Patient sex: M
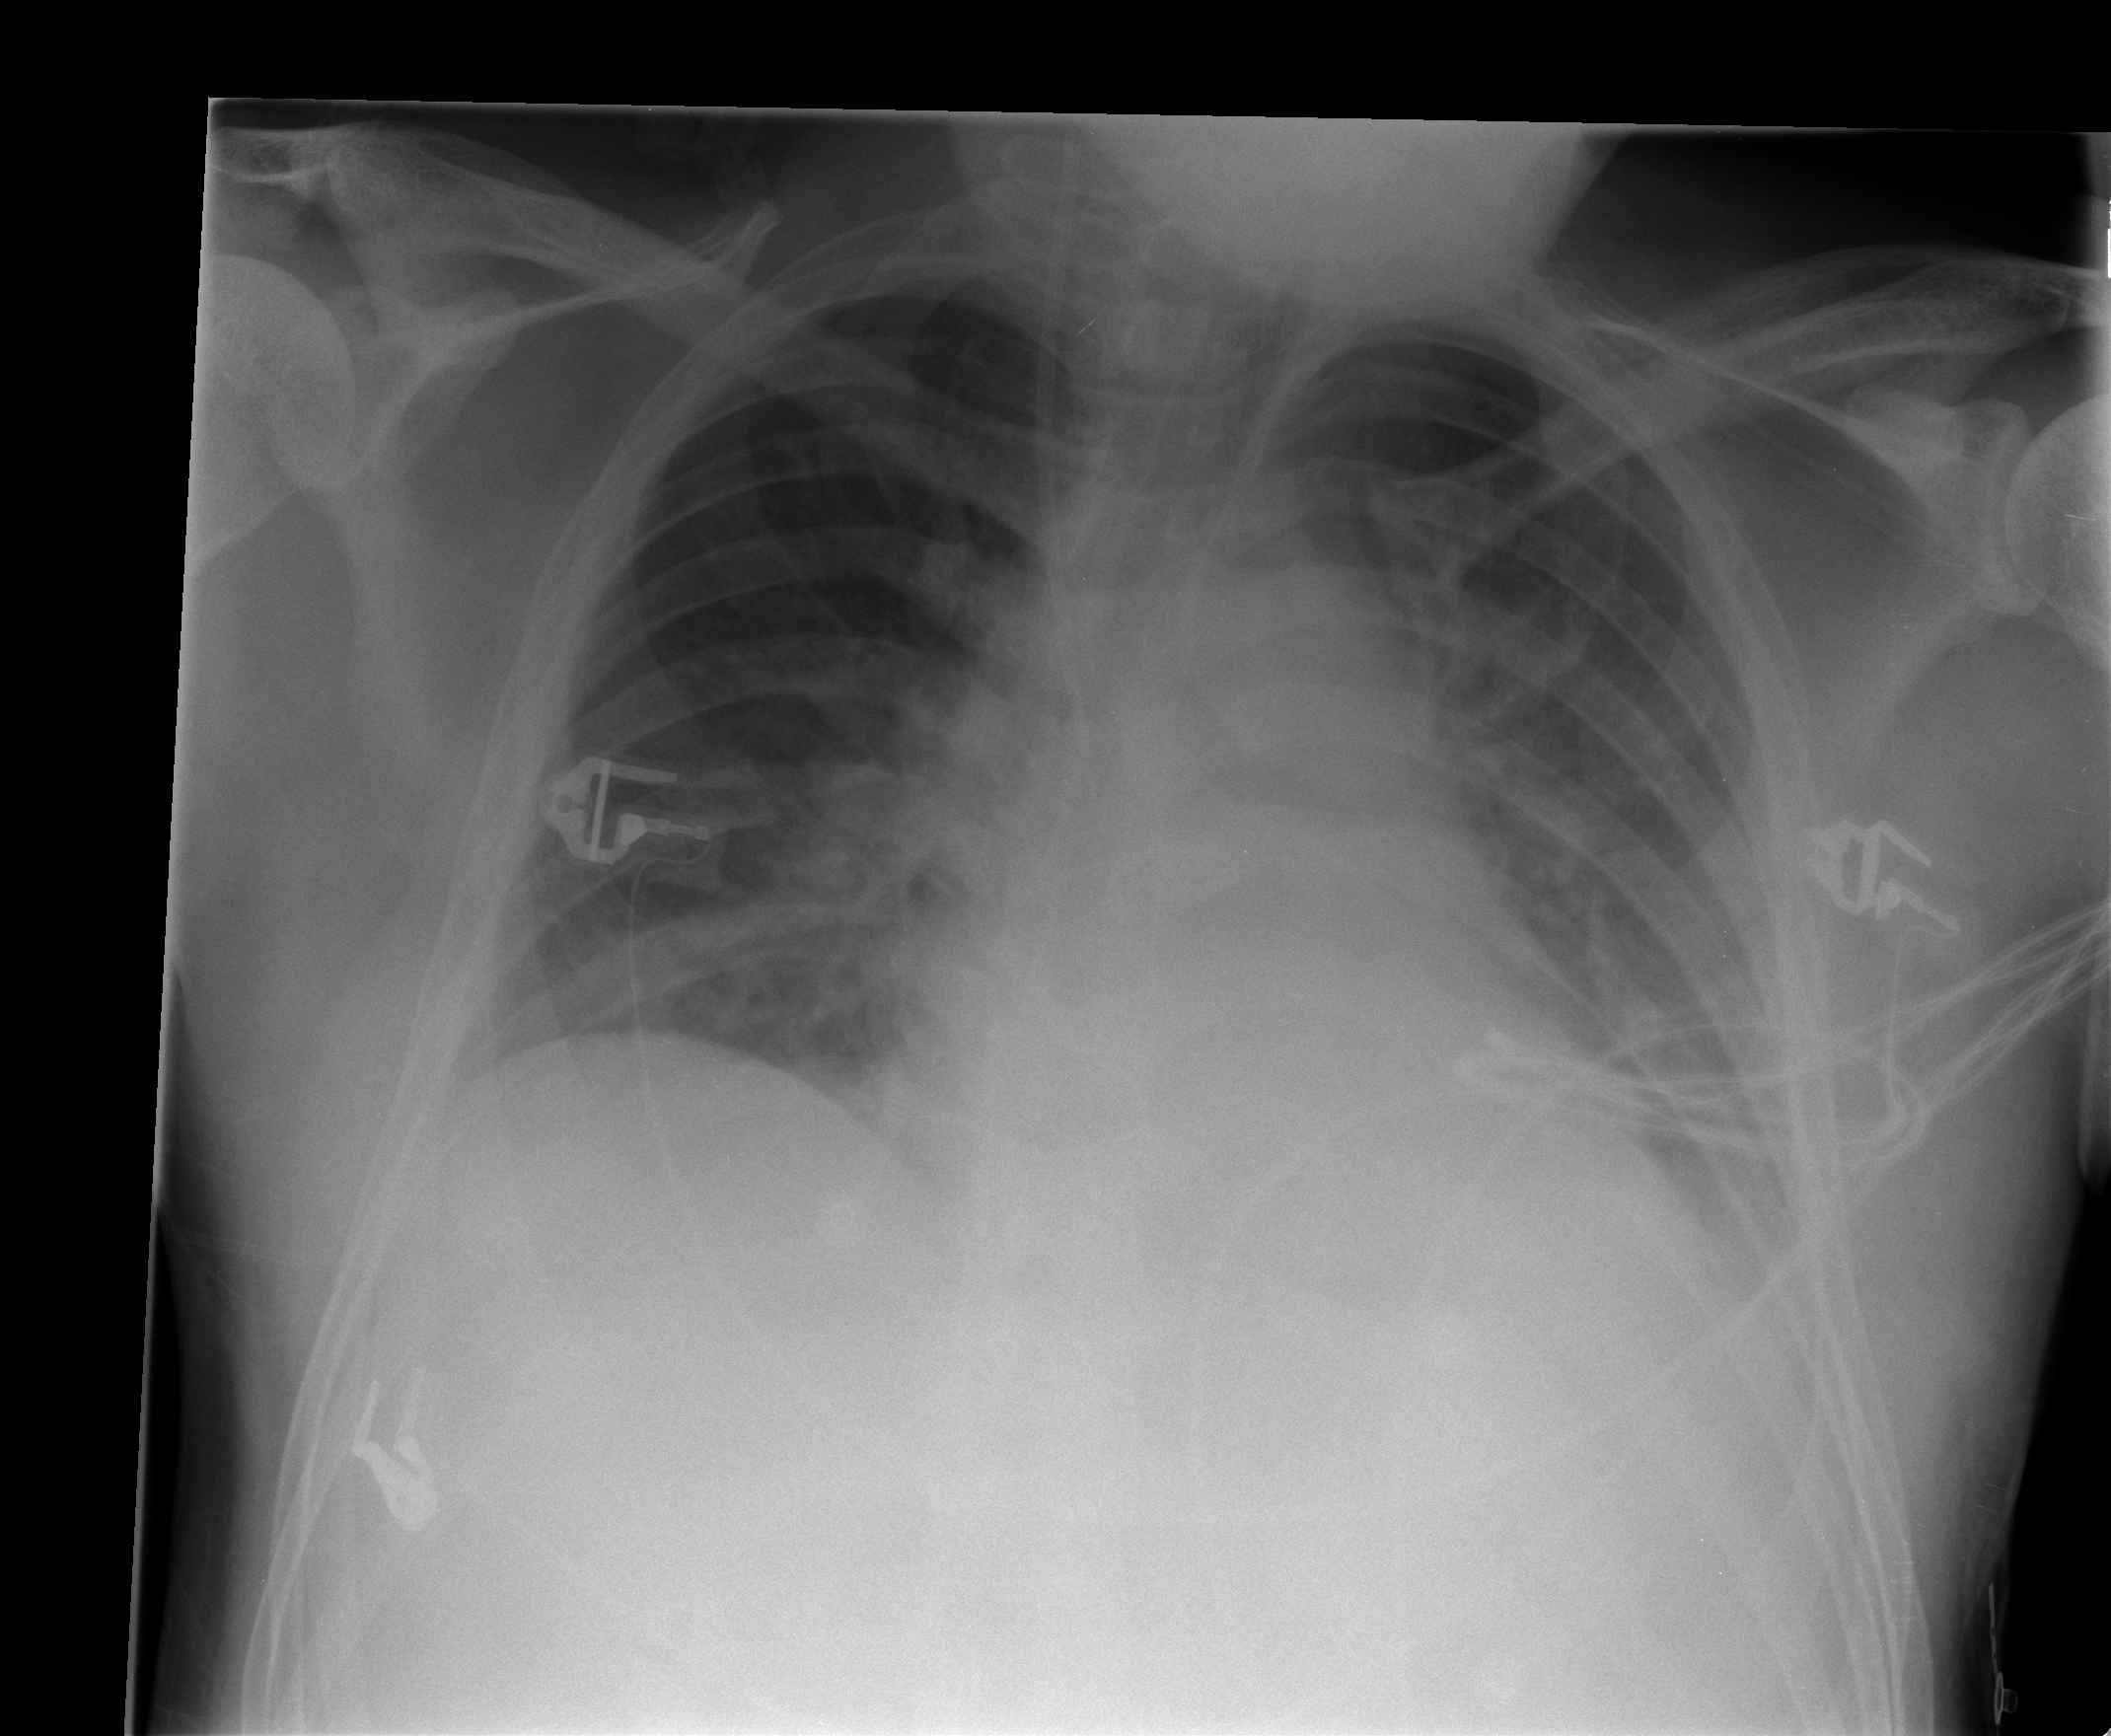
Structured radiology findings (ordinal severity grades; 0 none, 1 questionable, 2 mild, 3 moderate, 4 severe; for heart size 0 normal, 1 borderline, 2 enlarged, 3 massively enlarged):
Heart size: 2
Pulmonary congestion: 2
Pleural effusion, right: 0
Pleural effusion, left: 2
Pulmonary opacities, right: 2
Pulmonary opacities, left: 0
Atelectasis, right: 2
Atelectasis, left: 2